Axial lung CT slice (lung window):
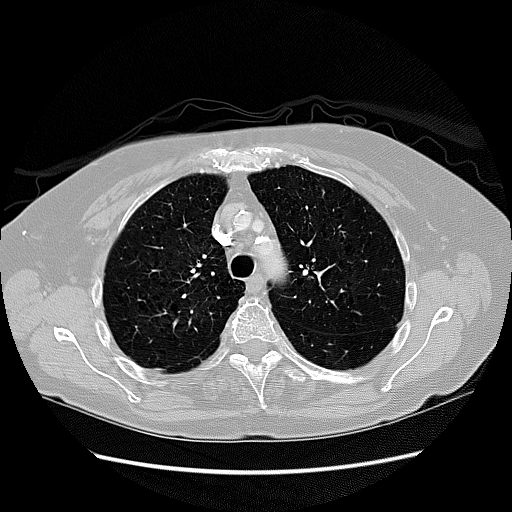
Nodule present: no